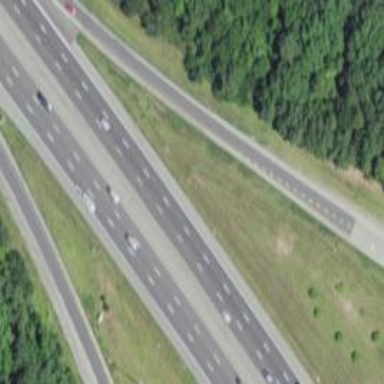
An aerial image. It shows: Asphalt motorway.